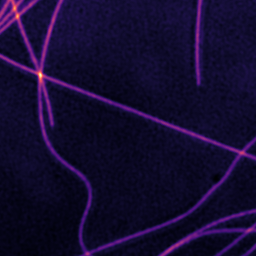
Label: Super-resolution Microtubules image